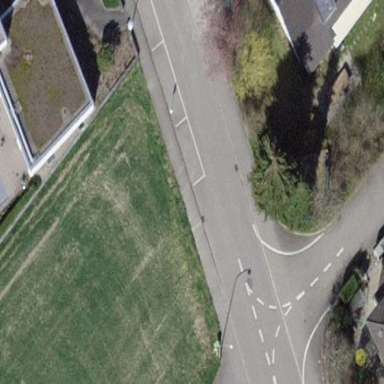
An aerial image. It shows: Parking available on the street side with parallel orientation.